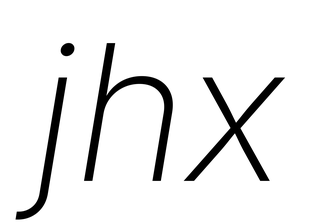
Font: Inter-Italic_ExtraLight_Italic